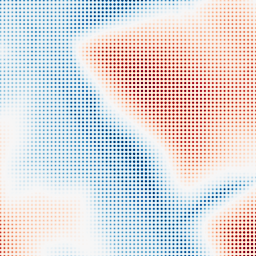
Category: multiscale
Decomposition family: dog_multiscale
Decomposition parameters: sigma_ratio: 2
n_scales: 5
base_sigma: 2
Upsampling method: sinc_hamming
Upsampling parameters: scale: 8
kernel_size: 4
Upsampling scale: 8